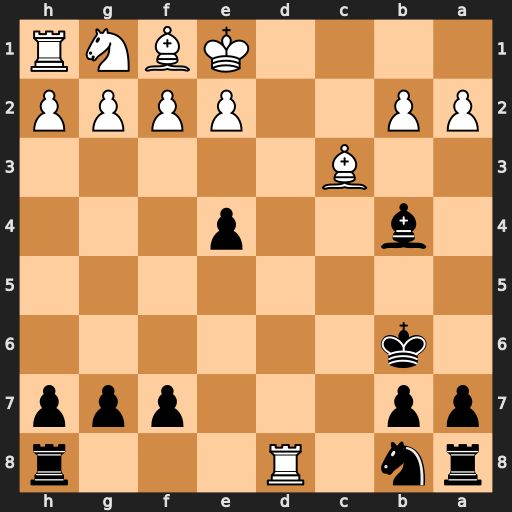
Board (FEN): rn1R3r/pp3ppp/1k6/8/1b2p3/2B5/PP2PPPP/4KBNR
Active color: b
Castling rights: K
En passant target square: -
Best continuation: Bxc3+ bxc3 Rxd8